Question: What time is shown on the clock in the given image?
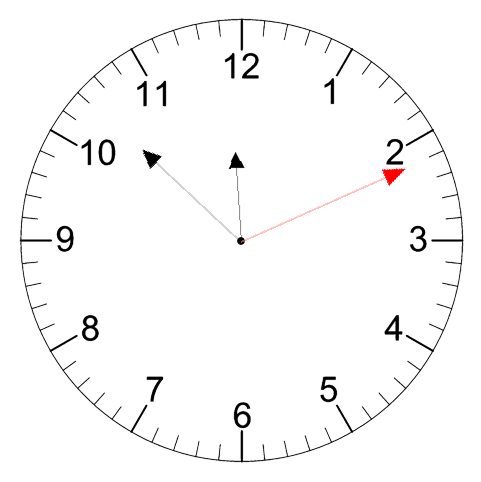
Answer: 11:52:11